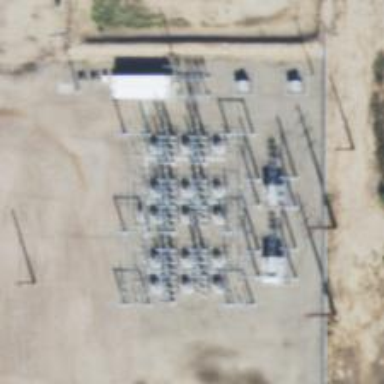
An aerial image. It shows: Switch for power supply.